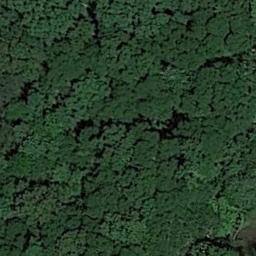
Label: forest